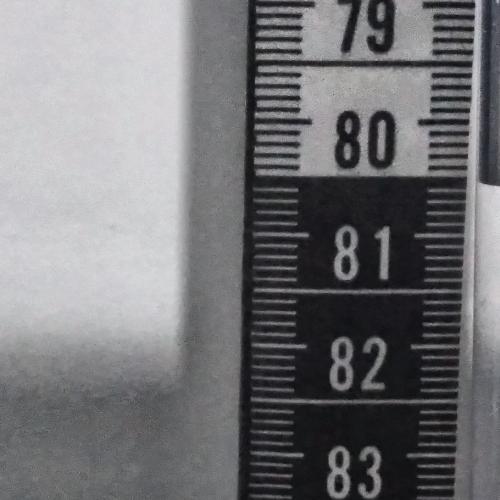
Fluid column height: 80.5 cm